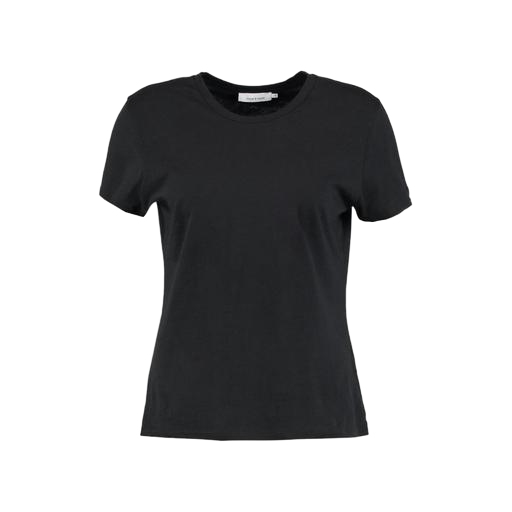
black fitted tee, black t-shirt basique jersey, black fitted t-shirt, white background